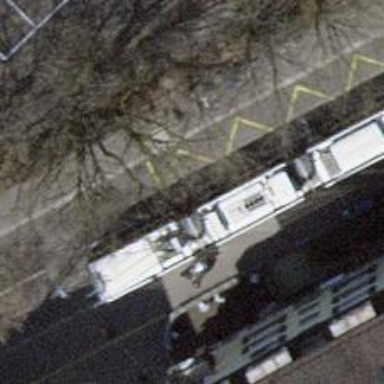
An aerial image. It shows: Bus stop for trolleybuses with designated stop position for public transport.